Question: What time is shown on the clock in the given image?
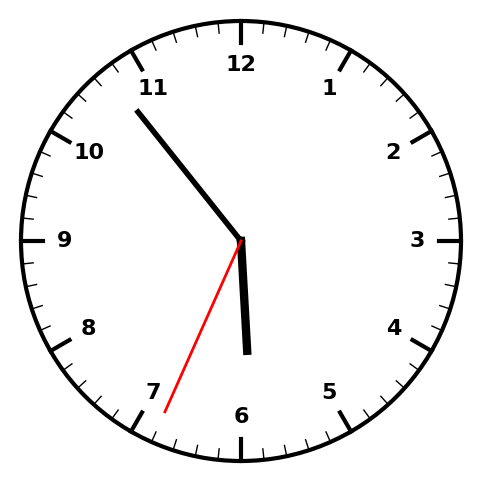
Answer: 05:53:34